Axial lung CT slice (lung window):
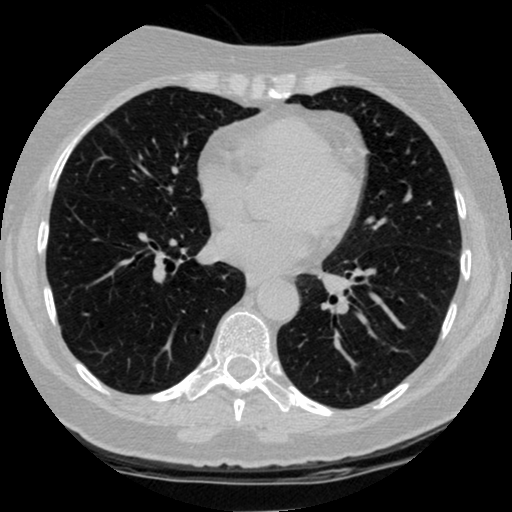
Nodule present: no